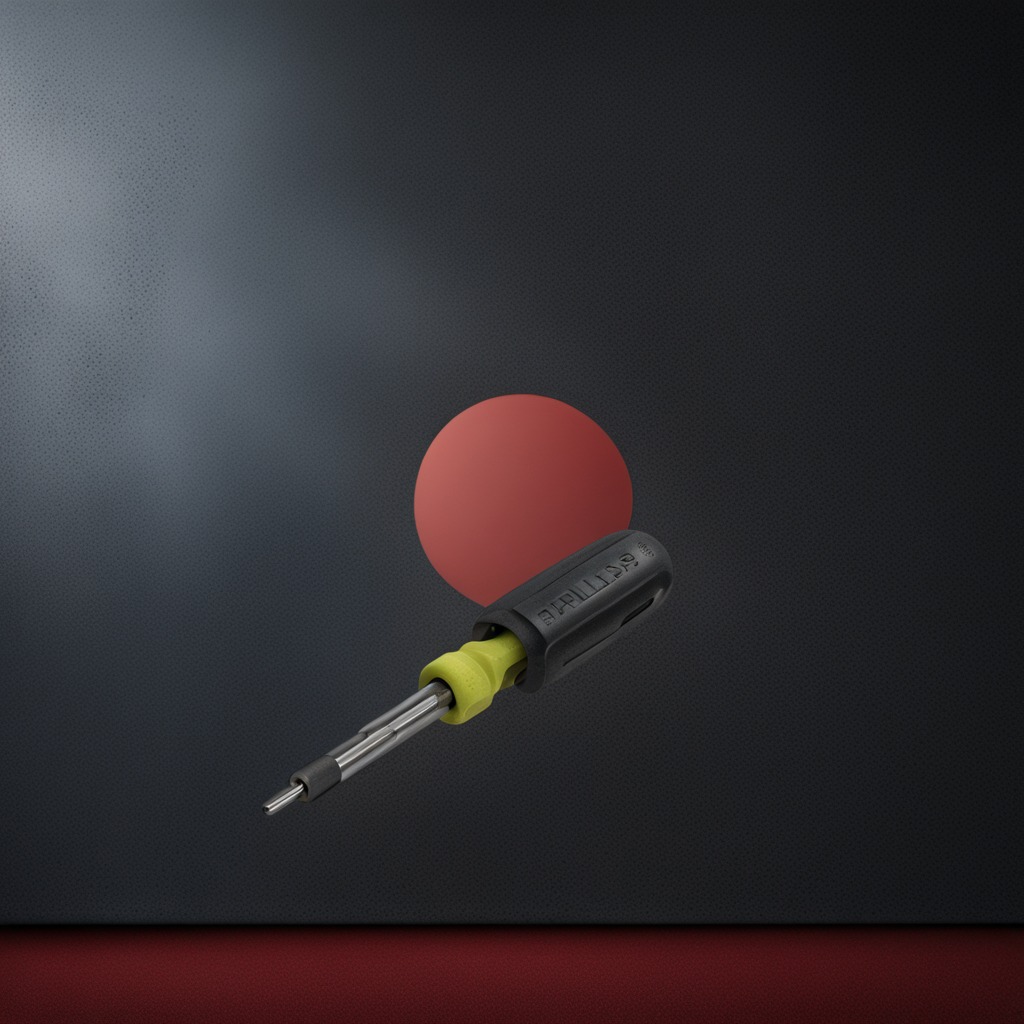
A screwdriver lies on a clean granite tabletop covered with a red rubber mat inside a workshop at night dim ambient light soft shadows worn but beneath the mat